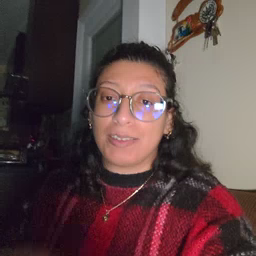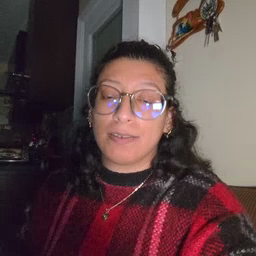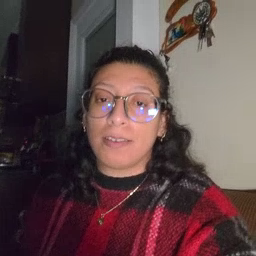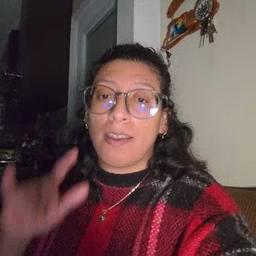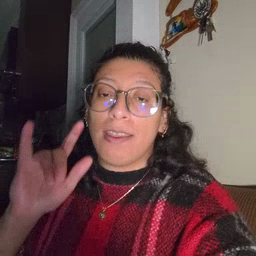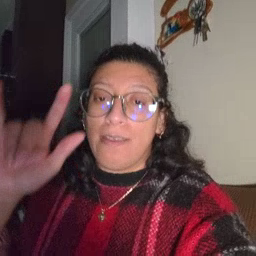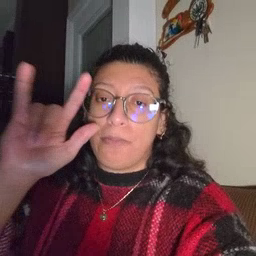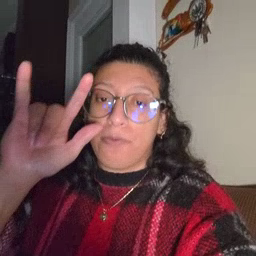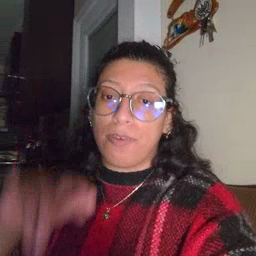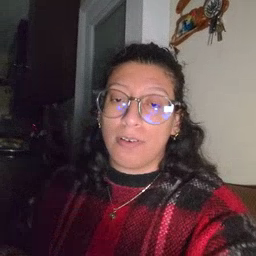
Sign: airplane